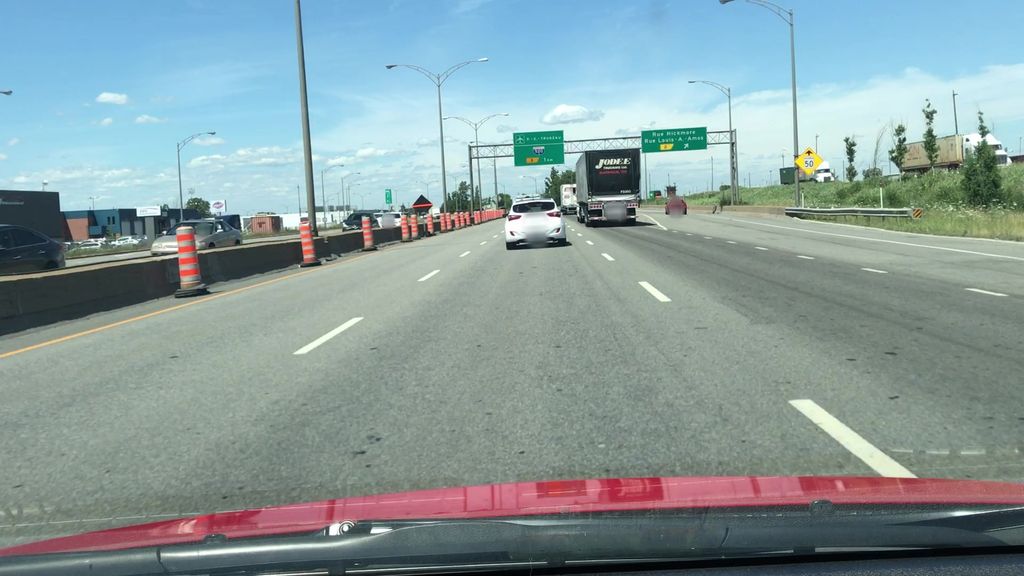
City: montreal